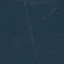
Land use / land cover class: Forest